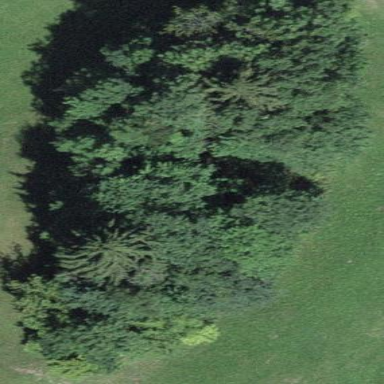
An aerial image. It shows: Forest area.